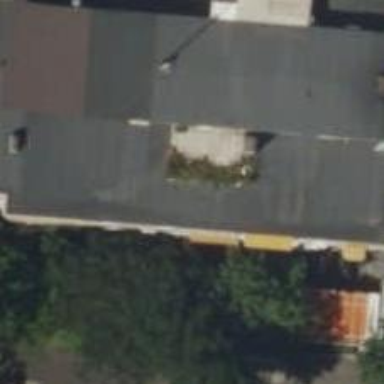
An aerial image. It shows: Café.